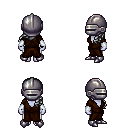
a pixel art fantasy rpg character, female body template, dark elf, purple skin, brown robe, white pants, gray left-swept hairstyle, metal helm, white cloth bracers, metal boots, four views (front, back, left, right), 2x2 character sprite sheet, small pixel art, hard edges, no anti-aliasing